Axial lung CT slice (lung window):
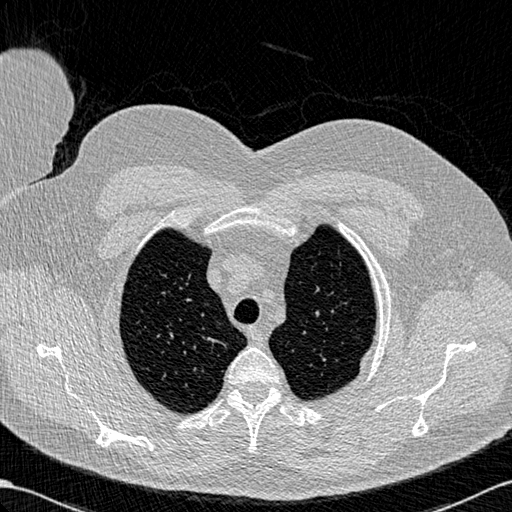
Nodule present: no